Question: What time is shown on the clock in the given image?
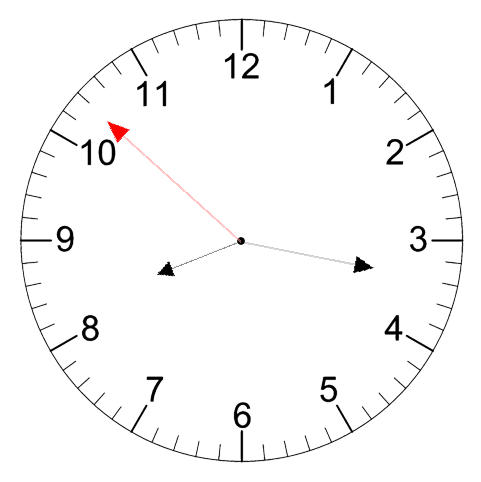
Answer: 08:16:52